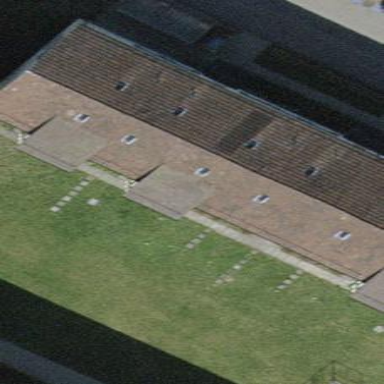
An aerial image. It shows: Gabled roof tile apartment building.